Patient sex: M
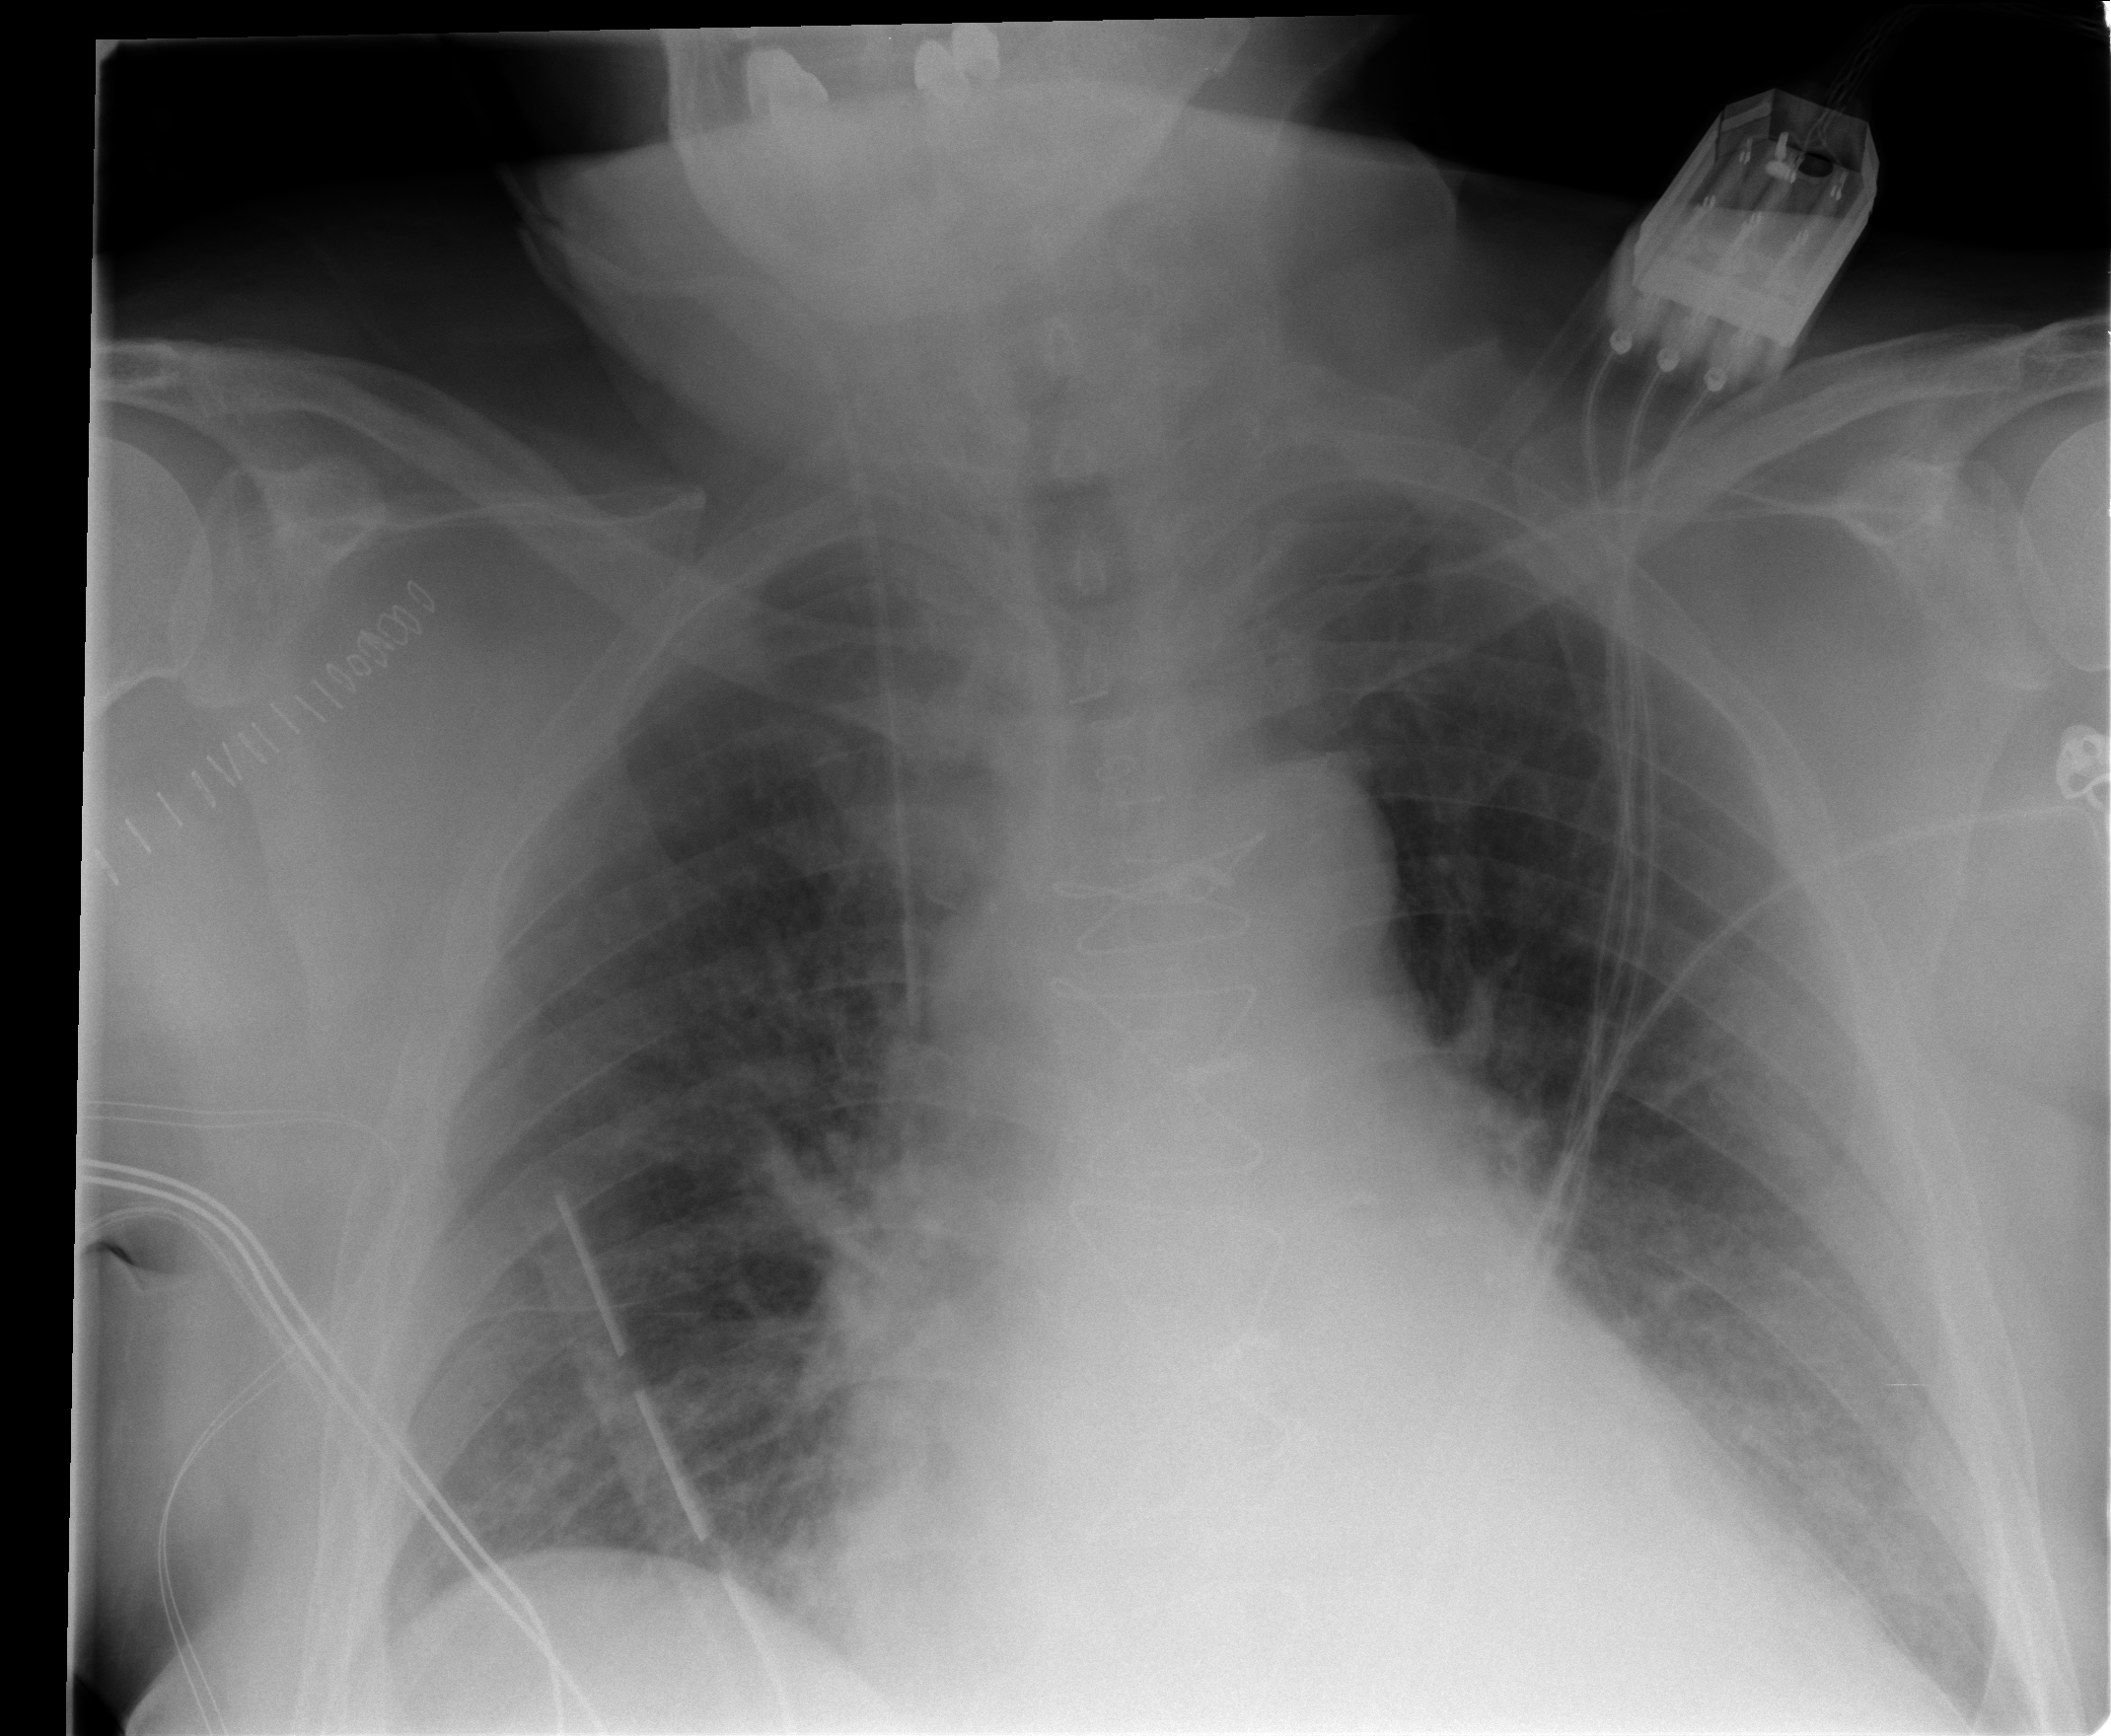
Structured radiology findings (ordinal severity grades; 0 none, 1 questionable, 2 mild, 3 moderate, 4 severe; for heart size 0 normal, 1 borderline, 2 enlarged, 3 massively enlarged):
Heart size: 2
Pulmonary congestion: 2
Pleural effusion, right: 0
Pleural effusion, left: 2
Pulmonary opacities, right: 0
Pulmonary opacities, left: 0
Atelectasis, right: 2
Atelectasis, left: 2